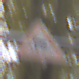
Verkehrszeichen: SchleuderOderRutschgefahr
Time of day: MorningAfternoon
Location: Outdoor (Nature)
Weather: Overcast
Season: Autumn
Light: Natural